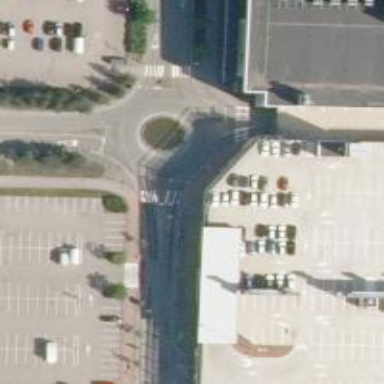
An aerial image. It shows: At the center of roundabout.